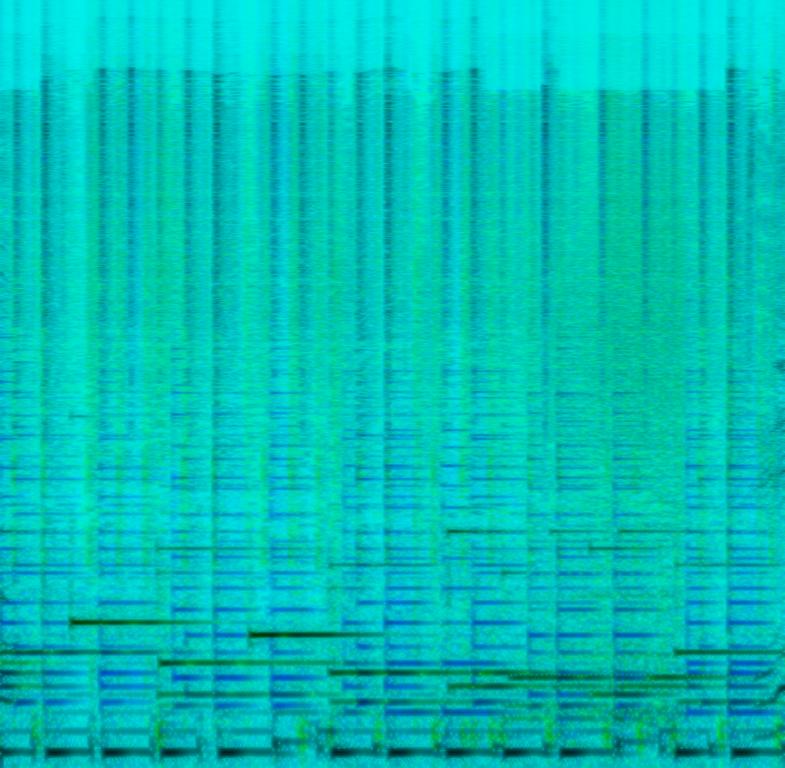
This is a video game theme in the style of jazz music. There is a male vocalist singing gibberish while imitating a brass instrument. The vibraphone is playing the main melody. There is a piano playing chords in a syncopated manner. The bass guitar is playing a groovy bass line. The rhythmic background consists of an acoustic jazz drum beat. The atmosphere is dreamy and cheerful. This piece could be playing in the soundtrack of an animation movie during a dream sequence.